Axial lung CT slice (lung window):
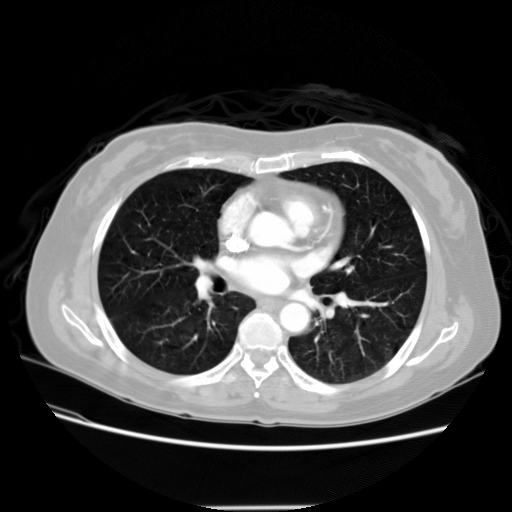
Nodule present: no